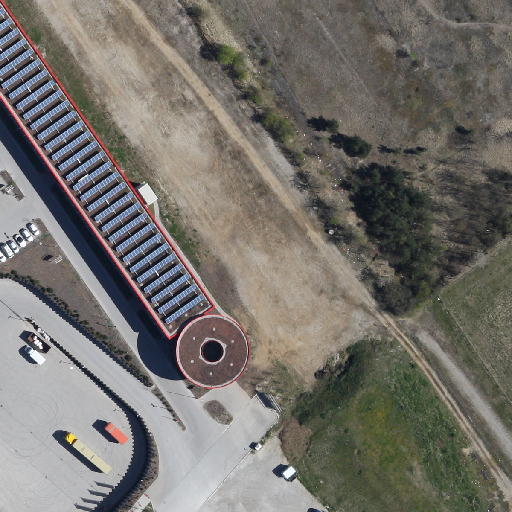
Referring expression: road